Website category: university
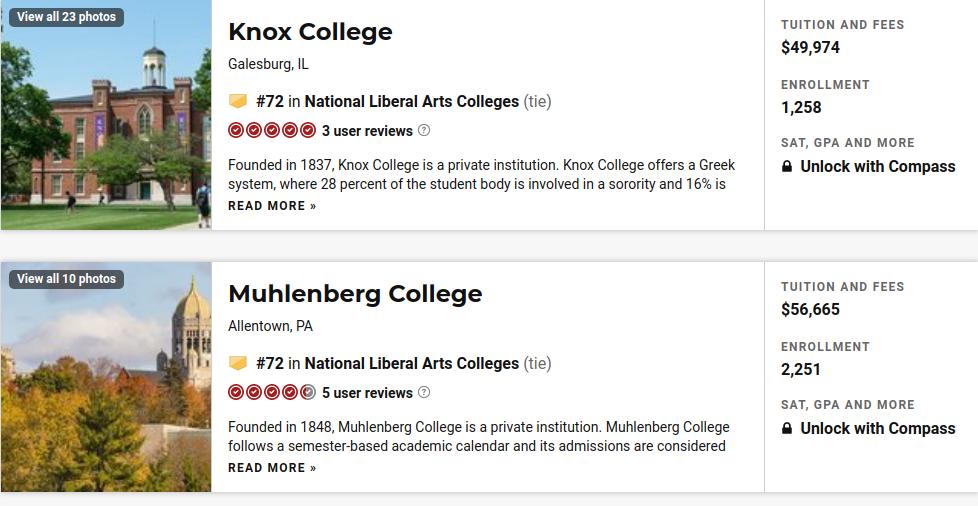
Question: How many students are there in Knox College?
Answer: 1,258

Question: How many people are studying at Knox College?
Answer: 1,258

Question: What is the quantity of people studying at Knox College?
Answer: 1,258

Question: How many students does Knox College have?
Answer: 1,258

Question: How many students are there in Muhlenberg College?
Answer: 2,251

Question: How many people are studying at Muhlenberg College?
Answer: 2,251

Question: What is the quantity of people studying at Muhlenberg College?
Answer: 2,251

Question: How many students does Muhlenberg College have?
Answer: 2,251

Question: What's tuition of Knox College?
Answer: $49,974

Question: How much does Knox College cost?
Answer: $49,974

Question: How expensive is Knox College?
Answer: $49,974

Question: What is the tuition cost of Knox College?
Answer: $49,974

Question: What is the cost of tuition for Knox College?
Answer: $49,974

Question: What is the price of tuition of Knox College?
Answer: $49,974

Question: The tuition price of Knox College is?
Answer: $49,974

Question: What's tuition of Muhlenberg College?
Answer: $56,665

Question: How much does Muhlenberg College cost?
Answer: $56,665

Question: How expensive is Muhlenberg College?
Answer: $56,665

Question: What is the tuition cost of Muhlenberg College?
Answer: $56,665

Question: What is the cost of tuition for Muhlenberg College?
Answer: $56,665

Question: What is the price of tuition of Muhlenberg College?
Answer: $56,665

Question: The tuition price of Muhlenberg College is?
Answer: $56,665

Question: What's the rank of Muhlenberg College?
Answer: #72

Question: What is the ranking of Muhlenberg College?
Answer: #72

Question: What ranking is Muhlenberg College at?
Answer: #72

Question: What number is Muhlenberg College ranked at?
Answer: #72

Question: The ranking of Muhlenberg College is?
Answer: #72

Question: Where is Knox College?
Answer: Galesburg, IL

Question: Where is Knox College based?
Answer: Galesburg, IL

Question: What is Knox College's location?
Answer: Galesburg, IL

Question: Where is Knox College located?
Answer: Galesburg, IL

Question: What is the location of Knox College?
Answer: Galesburg, IL

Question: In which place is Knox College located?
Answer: Galesburg, IL

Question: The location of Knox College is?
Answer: Galesburg, IL

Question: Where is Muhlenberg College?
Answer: Allentown, PA

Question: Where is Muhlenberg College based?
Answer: Allentown, PA

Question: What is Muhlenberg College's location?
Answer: Allentown, PA

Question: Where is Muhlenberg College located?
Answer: Allentown, PA

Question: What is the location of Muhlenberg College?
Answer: Allentown, PA

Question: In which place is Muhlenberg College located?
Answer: Allentown, PA

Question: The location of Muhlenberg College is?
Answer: Allentown, PA

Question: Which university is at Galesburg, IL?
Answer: Knox College

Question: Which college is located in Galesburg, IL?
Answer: Knox College

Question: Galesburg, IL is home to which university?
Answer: Knox College

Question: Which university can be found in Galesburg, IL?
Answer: Knox College

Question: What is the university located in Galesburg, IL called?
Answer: Knox College

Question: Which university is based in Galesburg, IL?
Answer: Knox College

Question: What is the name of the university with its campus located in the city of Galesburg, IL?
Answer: Knox College

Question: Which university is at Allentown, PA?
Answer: Muhlenberg College

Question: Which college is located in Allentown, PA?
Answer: Muhlenberg College

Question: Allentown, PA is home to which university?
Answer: Muhlenberg College

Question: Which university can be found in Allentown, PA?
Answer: Muhlenberg College

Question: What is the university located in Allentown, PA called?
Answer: Muhlenberg College

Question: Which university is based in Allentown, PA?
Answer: Muhlenberg College

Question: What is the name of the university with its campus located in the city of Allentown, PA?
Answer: Muhlenberg College